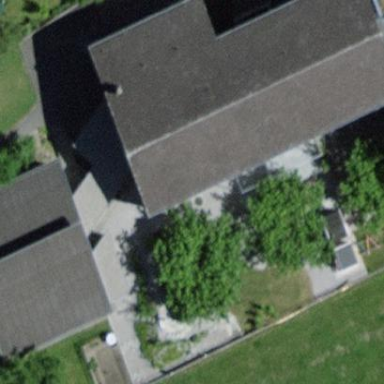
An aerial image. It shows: School building.